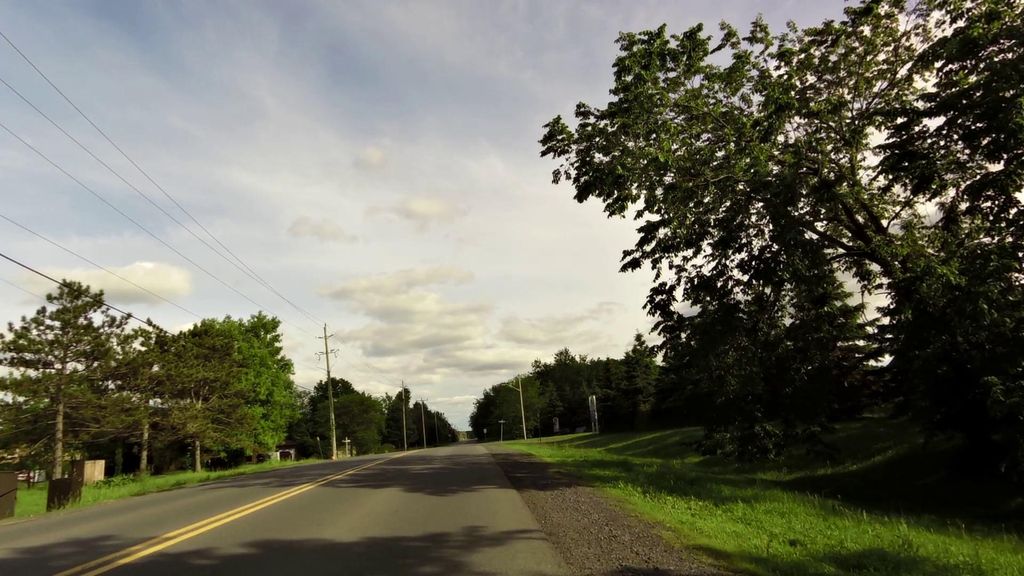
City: ottawa-gatineau